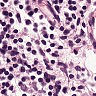
Metastatic tissue present: no